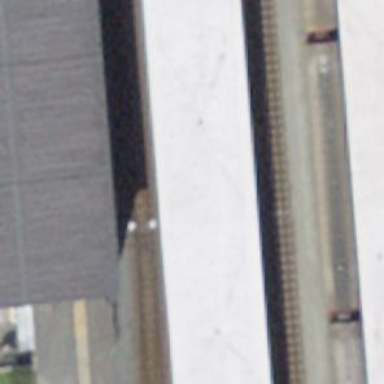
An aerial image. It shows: Railway switch.